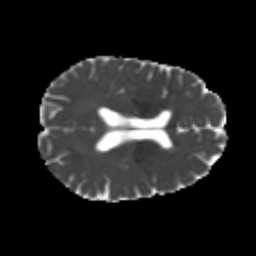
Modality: MD
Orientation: axial
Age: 24
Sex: female
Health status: healthy
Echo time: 0.074 s